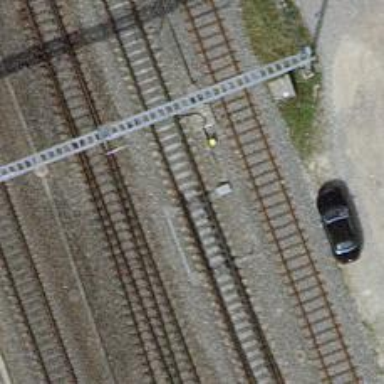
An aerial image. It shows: Railway switch.